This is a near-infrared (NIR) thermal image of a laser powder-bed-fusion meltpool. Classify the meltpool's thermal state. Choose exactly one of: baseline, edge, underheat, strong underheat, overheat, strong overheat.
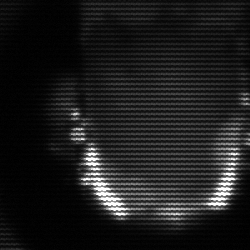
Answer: baseline